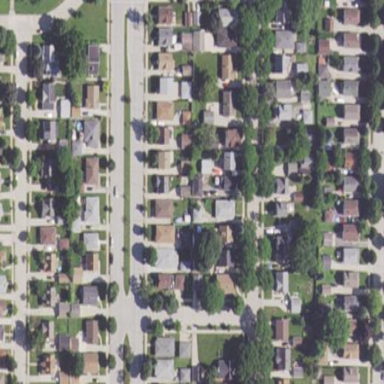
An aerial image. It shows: Sidewalk.